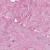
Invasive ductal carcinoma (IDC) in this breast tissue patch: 1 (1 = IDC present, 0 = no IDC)